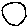
Label: circle